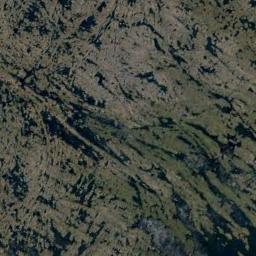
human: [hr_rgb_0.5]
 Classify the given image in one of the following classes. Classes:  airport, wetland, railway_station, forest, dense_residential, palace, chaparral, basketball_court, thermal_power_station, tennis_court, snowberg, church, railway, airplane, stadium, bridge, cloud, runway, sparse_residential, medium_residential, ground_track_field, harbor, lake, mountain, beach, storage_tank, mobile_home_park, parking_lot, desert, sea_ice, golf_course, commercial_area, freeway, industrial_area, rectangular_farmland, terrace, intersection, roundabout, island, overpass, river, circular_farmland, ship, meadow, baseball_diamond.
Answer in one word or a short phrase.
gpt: wetland